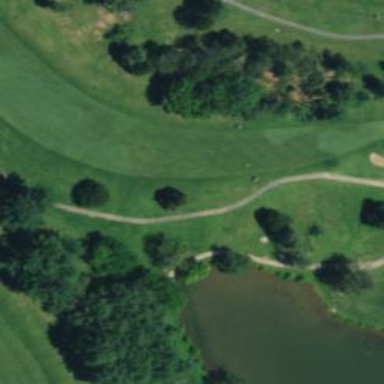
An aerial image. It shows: View of golf hole.